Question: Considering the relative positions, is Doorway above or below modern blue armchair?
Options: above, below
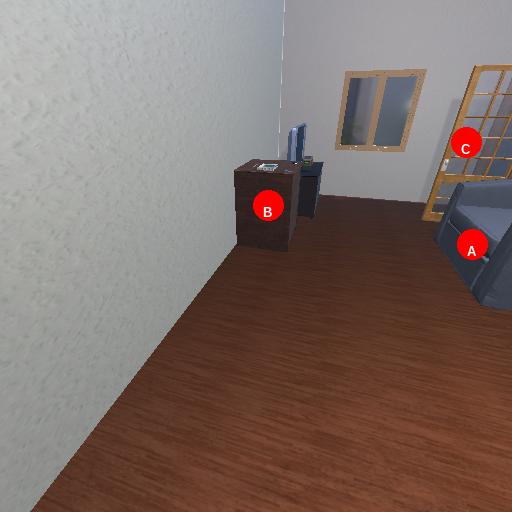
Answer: above